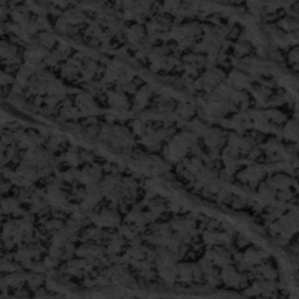
Label: frost